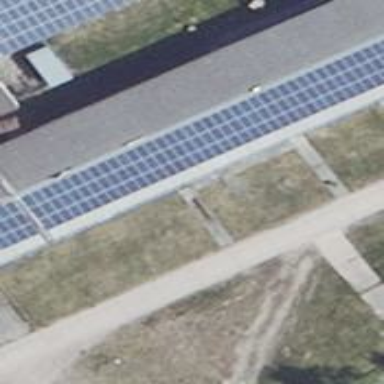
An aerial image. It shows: Solar photovoltaic panel generator producing electricity in small installation.